Question: I want the Filewatcher to watch the path of the FileBrowseBox, but with the FileBrowseBox you have to choose a file. How do i watch the path the file is in? So I need to FileWatch the input of the FileBrowseBox. I have no idea how. I got a code and a printscreen for you guys.
'''
using System;
using System.IO;
using System.Collections.Generic;
using System.ComponentModel;
using System.Data;
using System.Drawing;
using System.Linq;
using System.Text;
using System.Windows.Forms;
namespace WindowsFormsApplication1
{
public partial class Form1 : Form
{
private bool pause = false;
private bool cut1 = false;
private bool copy1 = false;
Form2 popup = new Form2();
public Form1()
{
InitializeComponent();
}
// The lines with performed actions of a file
private void fileSystemWatcher1_Created(object sender, System.IO.FileSystemEventArgs e)
{
if (!pause)
{
listBox1.Items.Add("File Created> " + e.FullPath + " -Date:" + DateTime.Now);
}
}
private void fileSystemWatcher1_Changed(object sender, System.IO.FileSystemEventArgs e)
{
if (!pause)
{
listBox1.Items.Add("File Changed> " + e.FullPath + " -Date:" + DateTime.Now);
}
}
private void fileSystemWatcher1_Deleted(object sender, System.IO.FileSystemEventArgs e)
{
if (!pause)
{
listBox1.Items.Add("File Deleted> " + e.FullPath + " -Date:" + DateTime.Now);
}
}
private void fileSystemWatcher1_Renamed(object sender, System.IO.RenamedEventArgs e)
{
if (!pause)
{
listBox1.Items.Add("File Renamed> " + e.FullPath + " -Date:" + DateTime.Now);
}
}
private void fileSystemWatcher2_Changed(object sender, System.IO.FileSystemEventArgs e)
{
if (!pause)
{
listBox1.Items.Add("File Changed> " + e.FullPath + " -Date:" + DateTime.Now);
}
}
private void fileSystemWatcher2_Created(object sender, System.IO.FileSystemEventArgs e)
{
if (!pause)
{
listBox1.Items.Add("File Created> " + e.FullPath + " -Date:" + DateTime.Now);
}
}
private void fileSystemWatcher2_Deleted(object sender, System.IO.FileSystemEventArgs e)
{
if (!pause)
{
listBox1.Items.Add("File Deleted> " + e.FullPath + " -Date:" + DateTime.Now);
}
}
private void fileSystemWatcher2_Renamed(object sender, System.IO.RenamedEventArgs e)
{
if (!pause)
{
listBox1.Items.Add("File Renamed> " + e.FullPath + " -Date:" + DateTime.Now);
}
}
//1st directory
private void button2_Click(object sender, EventArgs e)
{
if (dlgOpenDir.ShowDialog() == DialogResult.OK)
{
fileSystemWatcher1.EnableRaisingEvents = false; // Stop watching
fileSystemWatcher1.IncludeSubdirectories = true;
fileSystemWatcher1.Path = dlgOpenDir.SelectedPath;
textBox1.Text = dlgOpenDir.SelectedPath; // Text of textBox2 = Path of fileSystemWatcher2
fileSystemWatcher1.EnableRaisingEvents = true; // Begin watching
}
}
//2nd directory
private void button3_Click(object sender, EventArgs e)
{
if (dlgOpenDir.ShowDialog() == DialogResult.OK)
{
fileSystemWatcher2.EnableRaisingEvents = false; // Stop watching
fileSystemWatcher2.IncludeSubdirectories = true;
fileSystemWatcher2.Path = dlgOpenDir.SelectedPath;
textBox2.Text = dlgOpenDir.SelectedPath; // Text of textBox2 = Path of fileSystemWatcher2
fileSystemWatcher2.EnableRaisingEvents = true; // Begin watching
}
}
//log
private void button1_Click(object sender, EventArgs e)
{
DialogResult resDialog = dlgSaveFile.ShowDialog();
if (resDialog.ToString() == "OK")
{
FileInfo fi = new FileInfo(dlgSaveFile.FileName);
StreamWriter sw = fi.CreateText();
foreach (string sItem in listBox1.Items)
{
sw.WriteLine(sItem);
}
sw.Close();
}
}
//pause watching
private void pause_button_Click(object sender, EventArgs e)
{
if (!pause)
{
pause = true;
pause_button.Text = "Unpause";
}
else
{
pause = false;
pause_button.Text = "Pause Watching";
}
}
//clear listbox
private void clear_button_Click(object sender, EventArgs e)
{
listBox1.Items.Clear();
}
private void Transfer_Click(object sender, EventArgs e)
{
//copy a file
if (copy1)
{
DialogResult dialogresult = popup.ShowDialog();
var source = FileBrowseBox.Text;
var target = Path.Combine(DestinationBox.Text, Path.ChangeExtension(FileNameBox.Text, Path.GetExtension(source)));
if (File.Exists(target))
{
if (dialogresult == DialogResult.OK)
{
File.Delete(target);
}
else if (dialogresult == DialogResult.Cancel)
{
}
}
else
{
File.Copy(FileBrowseBox.Text, Path.Combine(DestinationBox.Text, Path.ChangeExtension(FileNameBox.Text, Path.GetExtension(FileBrowseBox.Text))));
}
if (dialogresult == DialogResult.Cancel)
{
}
else
{
File.Copy(FileBrowseBox.Text, Path.Combine(DestinationBox.Text, Path.ChangeExtension(FileNameBox.Text, Path.GetExtension(FileBrowseBox.Text))));
}
}
//cut a file
if (cut1)
{
DialogResult dialogresult = popup.ShowDialog();
var source = FileBrowseBox.Text;
var target = Path.Combine(DestinationBox.Text, Path.ChangeExtension(FileNameBox.Text, Path.GetExtension(source)));
if (File.Exists(target))
{
if (dialogresult == DialogResult.OK)
{
File.Delete(target);
}
else if (dialogresult == DialogResult.Cancel)
{
}
}
else
{
File.Move(FileBrowseBox.Text, Path.Combine(DestinationBox.Text, Path.ChangeExtension(FileNameBox.Text, Path.GetExtension(FileBrowseBox.Text))));
}
if (dialogresult == DialogResult.Cancel)
{
}
else
{
File.Move(FileBrowseBox.Text, Path.Combine(DestinationBox.Text, Path.ChangeExtension(FileNameBox.Text, Path.GetExtension(FileBrowseBox.Text))));
}
}
}
private void Browse_file_Click(object sender, EventArgs e)
{
DialogResult resDialog = openFileDialog1.ShowDialog();
if (resDialog == DialogResult.OK)
{
FileBrowseBox.Text = openFileDialog1.FileName;
}
}
private void Browse_destination_Click(object sender, EventArgs e)
{
DialogResult resDialog = folderBrowserDialog1.ShowDialog();
if (resDialog == DialogResult.OK)
{
DestinationBox.Text = folderBrowserDialog1.SelectedPath;
}
}
private void CopyButton_CheckedChanged(object sender, EventArgs e)
{
copy1 = true;
}
private void Cut_CheckedChanged(object sender, EventArgs e)
{
cut1 = true;
}
}
}
'''

i do need the file for transferring but i also need the path it is in. How do i put the path of the file in FilebrowseBox in FileSystemWatcher1?
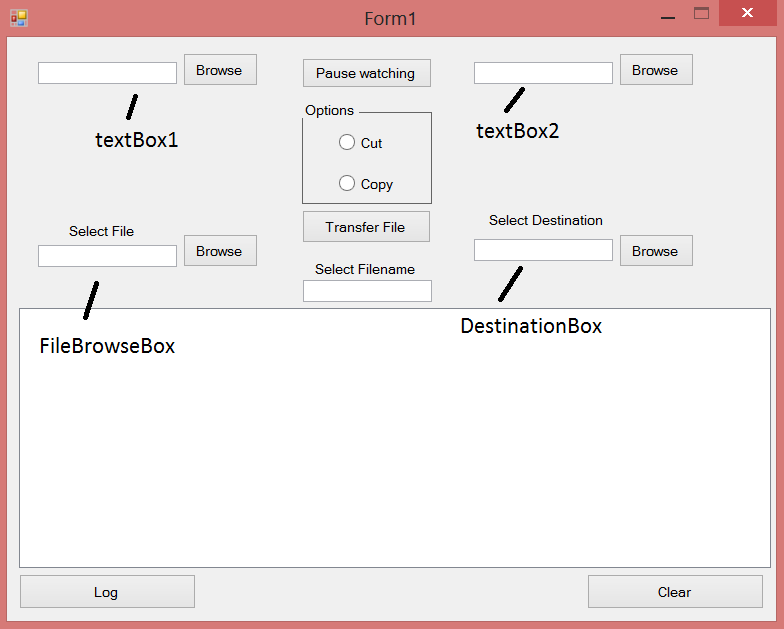
Answer: This is an example that should fix it the string filepath in the example should be one of your textboxes
'''
string filePath = @"C:\MyDir\MySubDir\myfile.ext";
string directoryName;
int i = 0;
while (filePath != null)
{
directoryName = Path.GetDirectoryName(filePath);
Console.WriteLine("GetDirectoryName('{0}') returns '{1}'",
filePath, directoryName);
filePath = directoryName;
if (i == 1)
{
filePath = directoryName + @""; // this will preserve the previous path
}
i++;
}
'''